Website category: sports
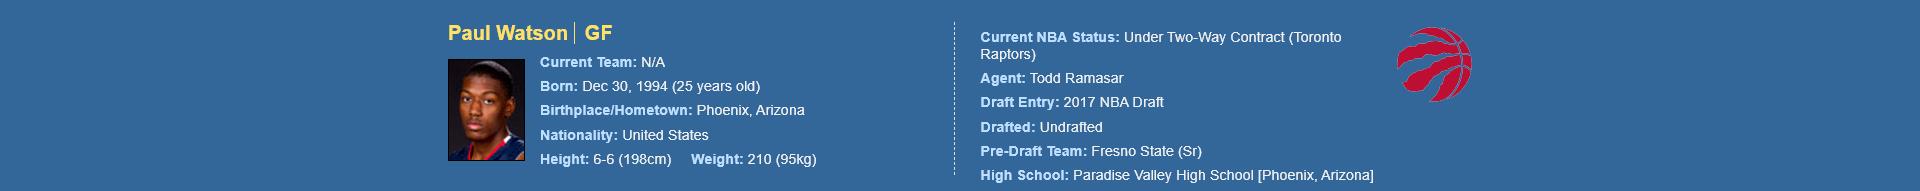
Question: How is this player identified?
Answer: Paul Watson

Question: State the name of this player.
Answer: Paul Watson

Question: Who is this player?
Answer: Paul Watson

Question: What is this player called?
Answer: Paul Watson

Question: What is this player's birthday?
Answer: Dec 30, 1994

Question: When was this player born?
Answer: Dec 30, 1994

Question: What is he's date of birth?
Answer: Dec 30, 1994

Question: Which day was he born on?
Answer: Dec 30, 1994

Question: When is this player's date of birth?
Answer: Dec 30, 1994

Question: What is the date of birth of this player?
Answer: Dec 30, 1994

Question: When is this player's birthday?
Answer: Dec 30, 1994

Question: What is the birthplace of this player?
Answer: Phoenix, Arizona

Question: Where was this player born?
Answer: Phoenix, Arizona

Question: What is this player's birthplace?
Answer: Phoenix, Arizona

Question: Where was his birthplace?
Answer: Phoenix, Arizona

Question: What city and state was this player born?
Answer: Phoenix, Arizona

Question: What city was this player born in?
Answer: Phoenix, Arizona

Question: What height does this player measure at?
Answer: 6-6 (198cm)

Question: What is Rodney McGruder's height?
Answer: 6-6 (198cm)

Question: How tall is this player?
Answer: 6-6 (198cm)

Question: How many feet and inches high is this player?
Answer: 6-6 (198cm)

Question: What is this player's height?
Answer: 6-6 (198cm)

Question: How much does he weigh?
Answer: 210 (95kg)

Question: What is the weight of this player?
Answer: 210 (95kg)

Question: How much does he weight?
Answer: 210 (95kg)

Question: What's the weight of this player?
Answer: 210 (95kg)

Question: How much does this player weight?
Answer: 210 (95kg)

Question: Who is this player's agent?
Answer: Todd Ramasar

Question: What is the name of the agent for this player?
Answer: Todd Ramasar

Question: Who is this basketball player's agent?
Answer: Todd Ramasar

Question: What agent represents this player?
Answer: Todd Ramasar

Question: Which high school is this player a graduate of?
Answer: Paradise Valley High School

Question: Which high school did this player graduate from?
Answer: Paradise Valley High School

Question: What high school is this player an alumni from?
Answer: Paradise Valley High School

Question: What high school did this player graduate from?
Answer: Paradise Valley High School

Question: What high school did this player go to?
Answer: Paradise Valley High School

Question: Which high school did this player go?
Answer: Paradise Valley High School